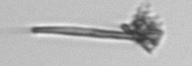
Label: fiber_TAG_external_detritus